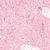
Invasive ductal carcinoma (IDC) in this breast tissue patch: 0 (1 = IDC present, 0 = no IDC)